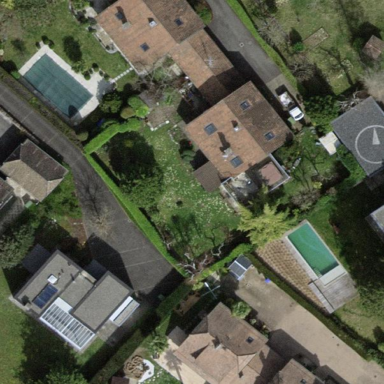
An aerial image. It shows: Garden surrounded by fence.